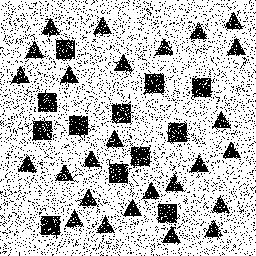
Squares: 12
Triangles: 26
Stars: 0
Total shapes: 38